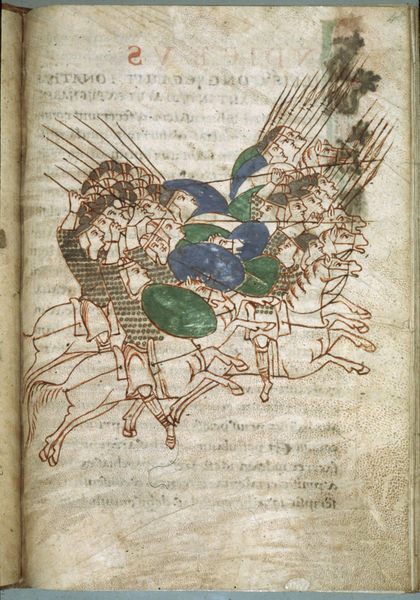
Titel: Makkabäer-Handschrift
Standort: Herkunftsort: Reichenau, Kloster St. Gallen (EU - D - BW)
Institution: Leiden, Universitätsbibliothek
Schlagwörter: angriff, blau, kampf, grün, menschen, männer, zeichnung, england, pferd, pferde, reiter, schrift, krieg, schlacht, lanze, soldaten, schild, buch, seite, illustration, schilder, schwert, schwerter, text, waffen, ritter, armee, rüstung, römer, helme, romanik, durchscheinen, lanzen, speer, speere, aufgeschlagen, miniatur, handschrift, galopp, latein, kettenhemd, verblasst, hunnen, r3iter